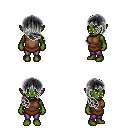
a pixel art fantasy rpg character, female body template, orc, green skin, brown tunic, magenta pants, gray right-swept hairstyle, four views (front, back, left, right), 2x2 character sprite sheet, small pixel art, hard edges, no anti-aliasing